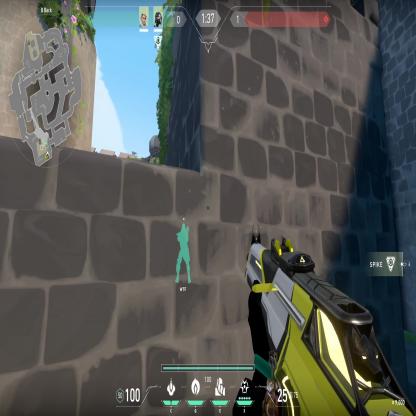
Label: teammate